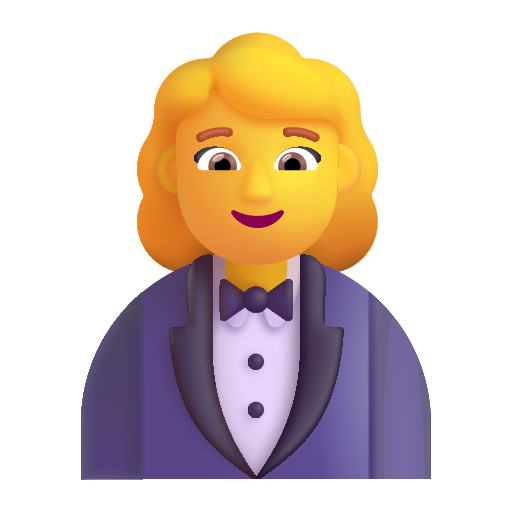
woman in tuxedo color default